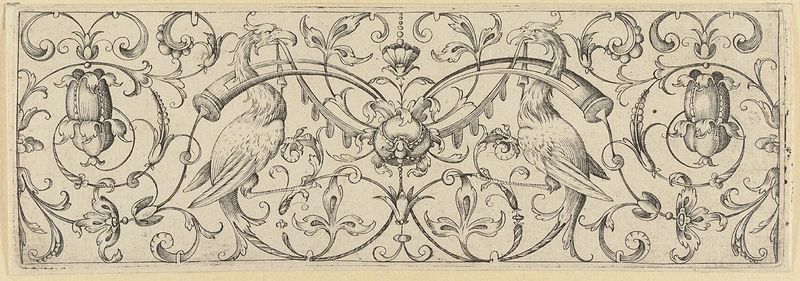
Titel: Blatt aus der Folge der Rankenfriese mit Vögeln und Blumen
Künstler: Theodor Bang
Standort: Hamburg
Institution: Museum für Kunst und Gewerbe Hamburg
Schlagwörter: vogel, vögel, papier, grafik, graphik, floral, ornamente, fotografie, photographie, druckgraphik, druckgrafik, stich, laubwerk, blattwerk, kupferstich, bandelwerk, gerippt, reproduktionen, druckerzeugnisse, pflanzenornamente, schweifwerk, ornamentstich, vorlageblätter, laubornament, schweifwerkgroteske, schotenblatt, schotenwerk